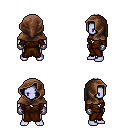
a pixel art fantasy rpg character, male body template, dark elf, purple skin, brown robe, magenta pants, gray long mohawk hairstyle, cloth hood, metal gloves, four views (front, back, left, right), 2x2 character sprite sheet, small pixel art, hard edges, no anti-aliasing